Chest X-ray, PA view. Patient: 60 years old, sex M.
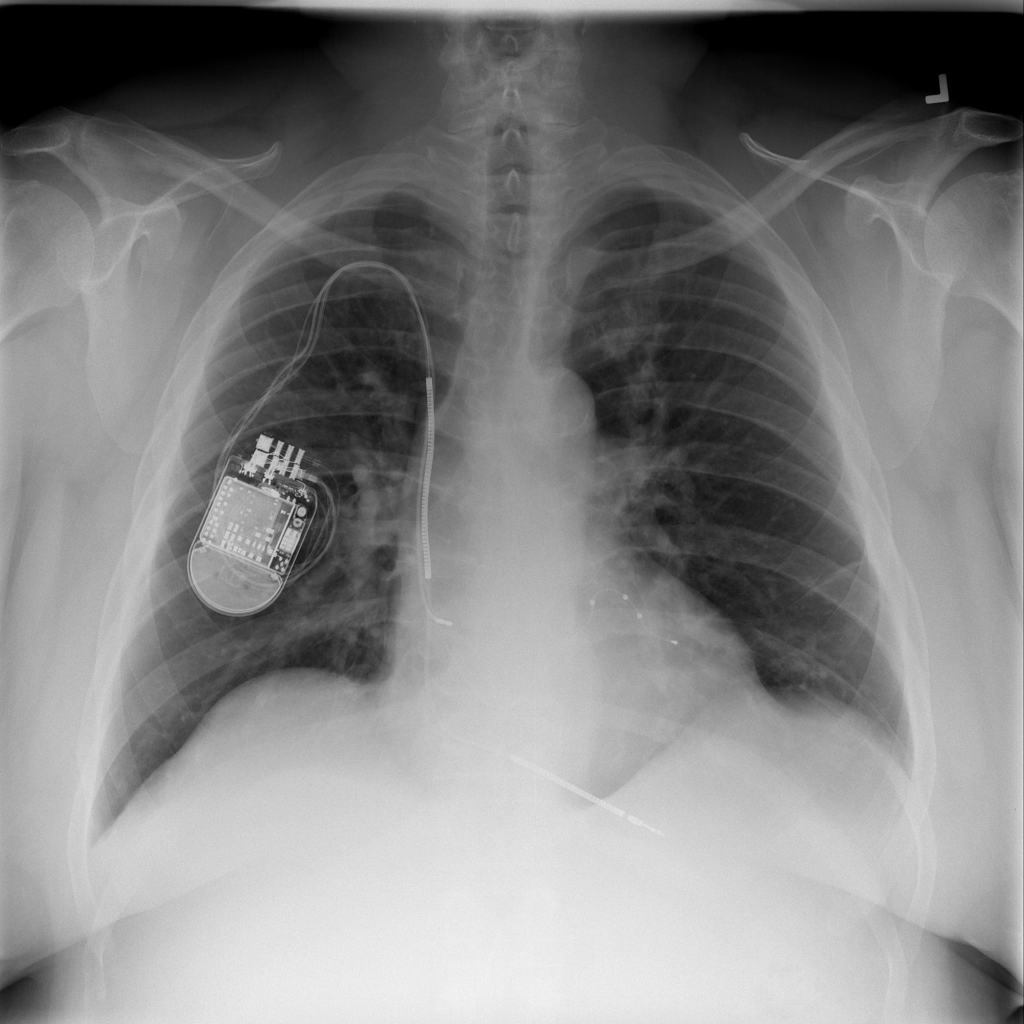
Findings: Atelectasis, Infiltration